七年级 · 度量几何学
小题8.0分)

如图, 在数轴上从左往右依次有四个点 $A, B, C, D$, 其中点 $A, B, C$ 表示的数分别是 0,3 , 10 , 且 $C D=2 A B$.

(1) 点 $D$ 表示的数是 \$ \qquad \$ ; (直接写出结果)

(2)线段 $A B$ 以每秒 2 个单位长度的速度沿数轴向右运动, 同时线段 $C D$ 以每秒 1 个单位长度的速度沿数轴向左运动, 设运动时间是 $t$ (秒), 当两条线段重叠部分是 2 个单位长度时.

(1) 求 $t$ 的值;

(2) 线段 $A B$ 上是否存在一点 $P$, 满足 $B D-P A=3 P C$ ? 若存在, 求出点 $P$ 表示的数 $x$; 若不存在,请说明理由.
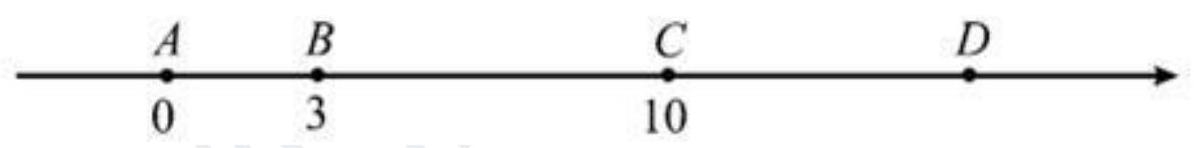
答案: (1)16

(2) (1) 当 $C$ 点在 $B$ 点左边时, 根据题意得:

$3+2 t=10-t+2$

$t=\frac{10-3+2}{2+1}=\frac{9}{3}=3$ 秒

当 $B$ 点在 $C$ 点右边时, 根据题意得:

$$
0+2 t+2=16-t
$$

$t=\frac{(16-0)-2}{2+1}=\frac{14}{3}$ 秒.,

综上所述, $t=3$ 秒或 $t=\frac{14}{3}$ 秒时, $B C=2$.

(2)假设存在点 $P$ 且点 $P$ 的坐标为 $x$,
根据题意得到: $16-3-(x-0)=3(10-x)$

解得: $x=\frac{17}{2}$.
解析:

【分析】

本题考查实数与数轴、一元一次方程的应用、分类讨论的思想解题的关键是理解题意, 学会用方程的思想思考问题, 应注意分类讨论点 $C$ 的位置情况.

(1)根据线段的和差定义, 求出线段 $O B 、 O D$ 的长即可解决问题;

(2) 1 分两种情形构建方程即可解决问题;

(2)假设存在点 $P$ 且点 $P$ 的坐标为 $x$, 构建方程即可解决问题.

【解答】

解: $(1): C D=2 A B, A B=3$,

$\therefore C D=6$,

$\because A C=8$,

$\therefore A D=16$,

$\therefore$ 点 $D$ 表示的数是 16 .

故答案为 16 .

(2) 1 见答案;

(2) 见答案.